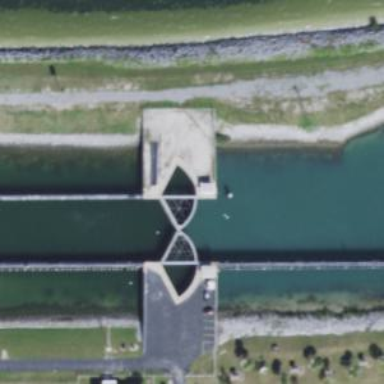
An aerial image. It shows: Lock gate on waterway.